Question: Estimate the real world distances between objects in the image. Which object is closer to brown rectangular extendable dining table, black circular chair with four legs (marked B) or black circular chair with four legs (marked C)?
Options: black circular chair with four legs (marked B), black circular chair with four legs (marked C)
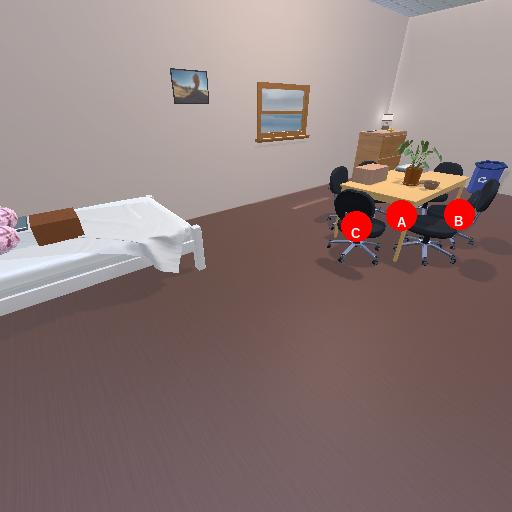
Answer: black circular chair with four legs (marked B)